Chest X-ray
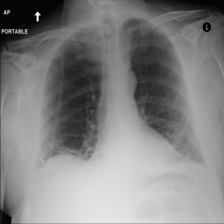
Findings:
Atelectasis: positive
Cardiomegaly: negative
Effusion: negative
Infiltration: positive
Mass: negative
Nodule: negative
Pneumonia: negative
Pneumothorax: negative
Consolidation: negative
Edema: negative
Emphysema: negative
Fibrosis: negative
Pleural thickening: negative
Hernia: negative